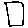
Label: square